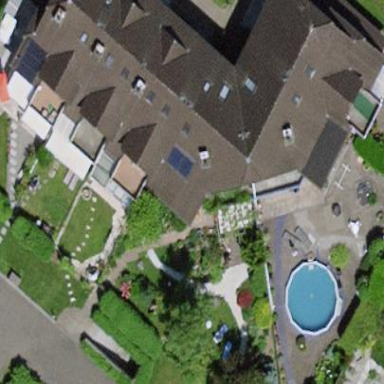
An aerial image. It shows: Terrace-style building with gabled roof.